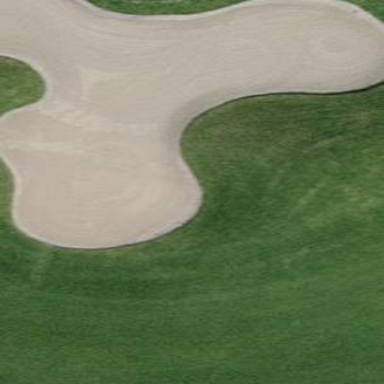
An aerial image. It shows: Sandy area is golf bunker.